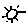
Label: sun